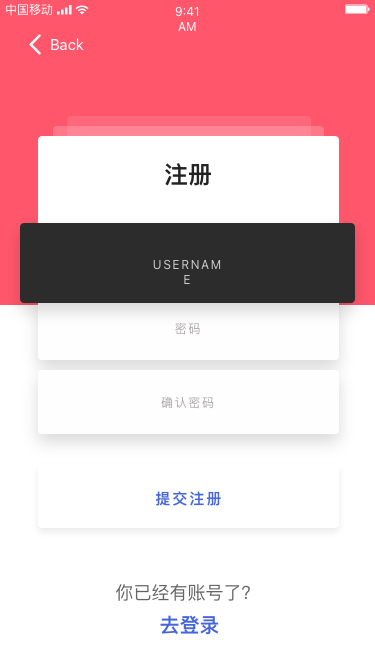
Text in this UI design:
Username
密码
确认密码
提交注册
你已经有账号了？
去登录
注册
Back